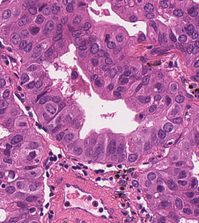
Tumor epithelial tissue: yes
Tumor-associated stroma tissue: yes
Normal tissue: no